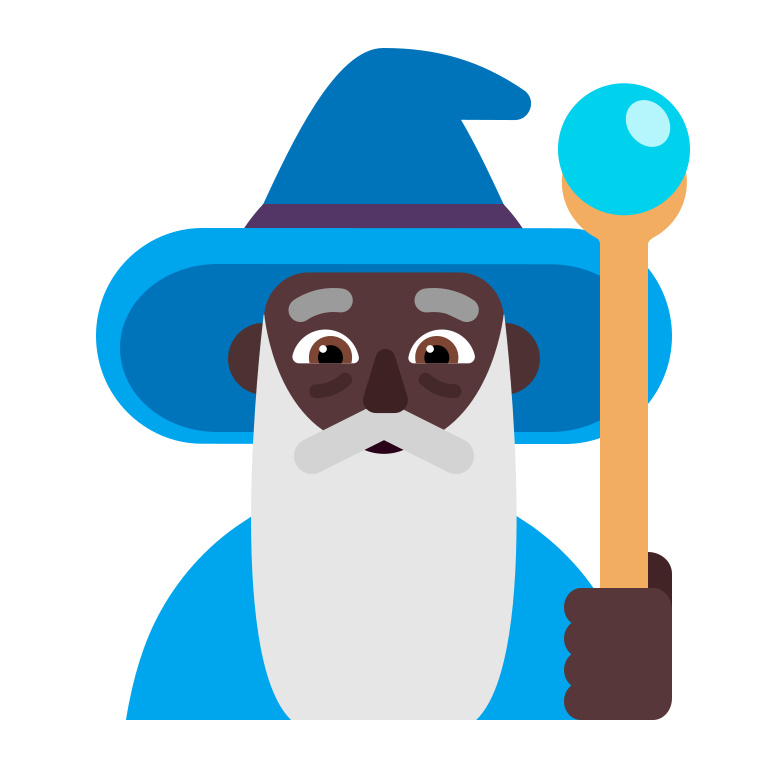
man mage flat dark